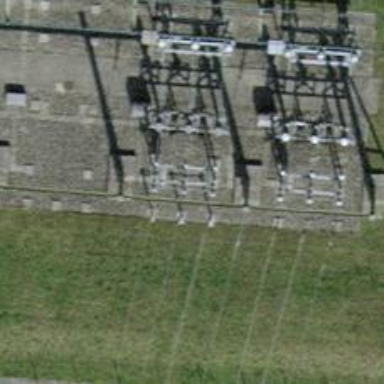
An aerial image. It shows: Insulator used in power equipment.